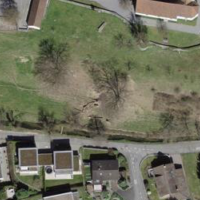
EUNIS habitat code: 25
Species observed at this site:
Filipendula ulmaria